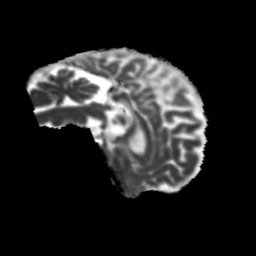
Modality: MD
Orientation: sagittal
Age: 59
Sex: female
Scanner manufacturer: siemens
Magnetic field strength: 3 T
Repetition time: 5.25 s
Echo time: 0.08 s